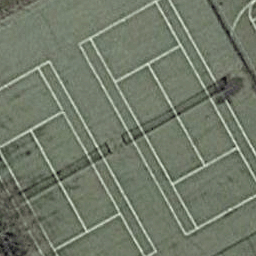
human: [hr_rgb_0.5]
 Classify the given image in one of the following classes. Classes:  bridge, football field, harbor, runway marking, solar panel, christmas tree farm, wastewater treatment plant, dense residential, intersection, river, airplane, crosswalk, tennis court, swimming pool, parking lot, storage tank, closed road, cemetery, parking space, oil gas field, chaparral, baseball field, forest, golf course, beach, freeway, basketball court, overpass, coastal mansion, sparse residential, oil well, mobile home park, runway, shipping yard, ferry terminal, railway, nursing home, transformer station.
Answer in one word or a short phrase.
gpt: tennis court